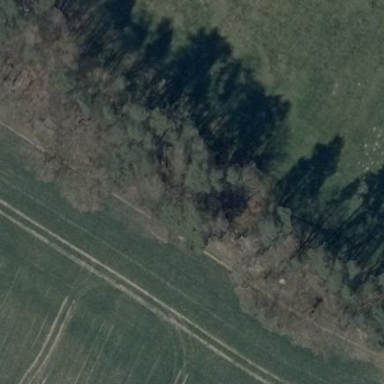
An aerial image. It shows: Deciduous woodland area.